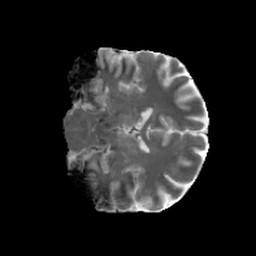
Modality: MD
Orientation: coronal
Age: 30
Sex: male
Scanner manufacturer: siemens
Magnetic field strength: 6.98 T
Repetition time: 7.776 s
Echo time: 0.076 s